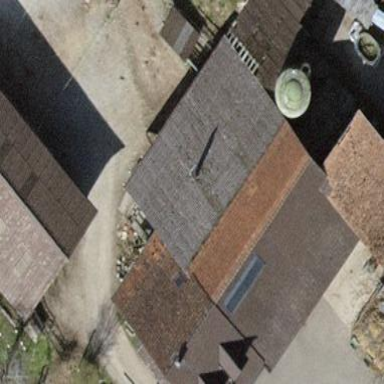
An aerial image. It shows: Farm building.